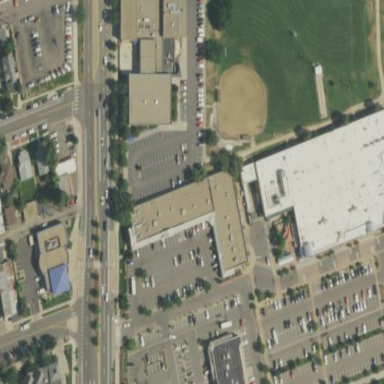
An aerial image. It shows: Retail building.